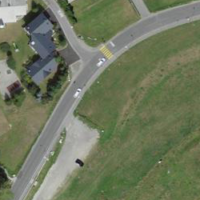
EUNIS habitat code: 55
Species observed at this site:
Sedum album